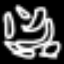
Label: squiggle